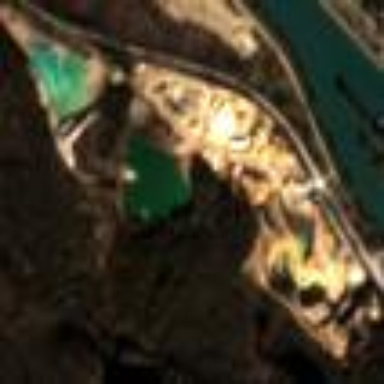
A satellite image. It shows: Quarry area.